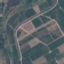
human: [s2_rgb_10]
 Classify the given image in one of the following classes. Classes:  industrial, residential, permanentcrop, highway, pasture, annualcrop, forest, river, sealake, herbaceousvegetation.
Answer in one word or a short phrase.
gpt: PermanentCrop